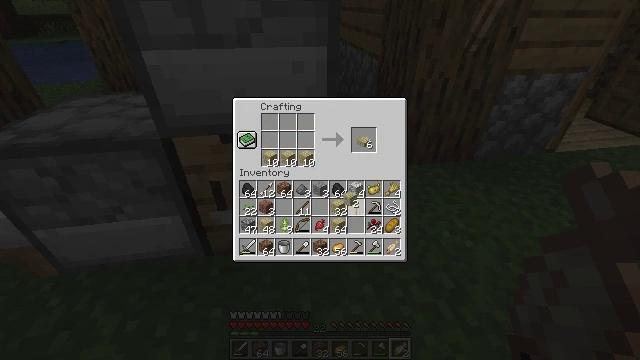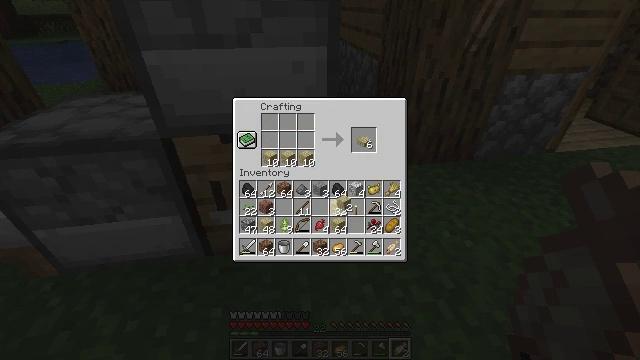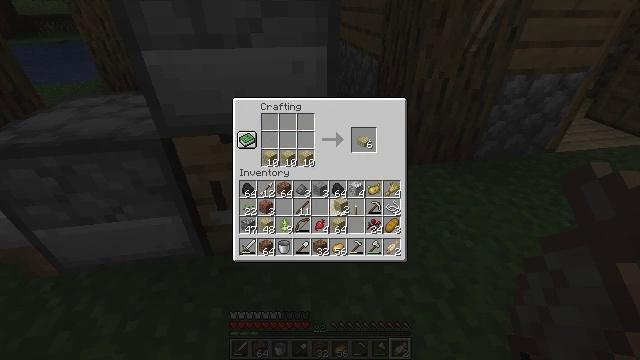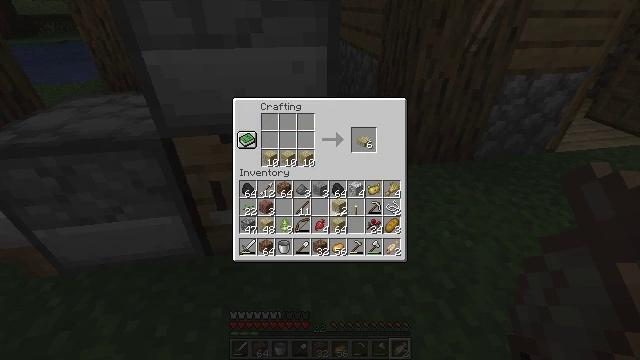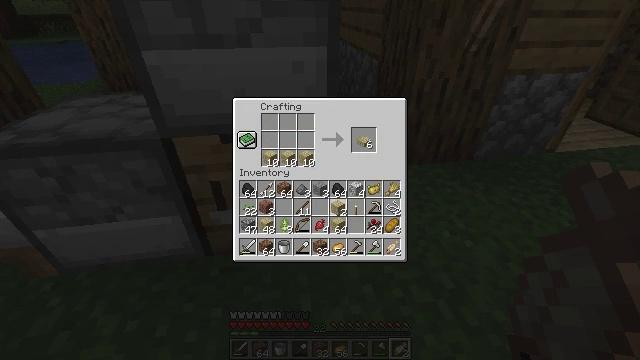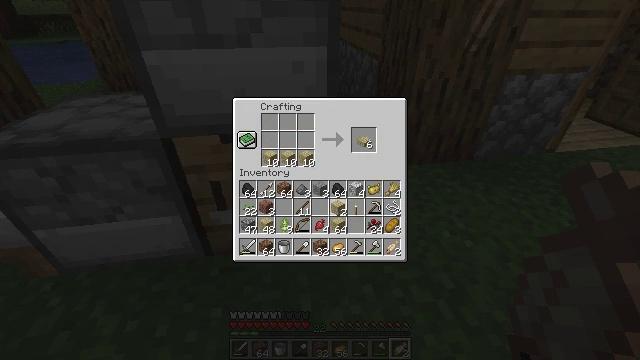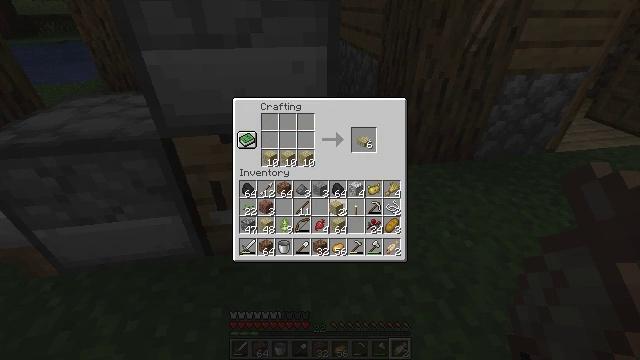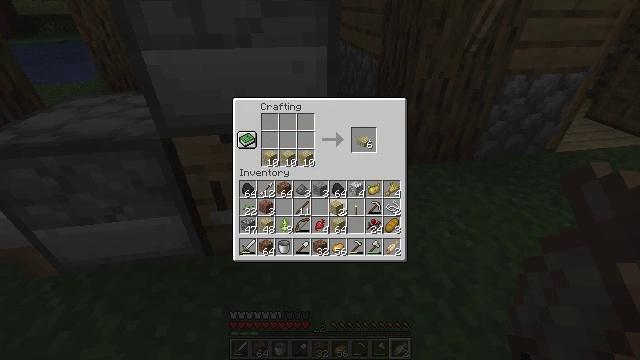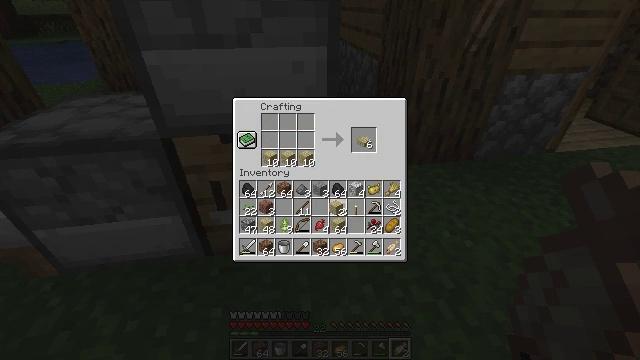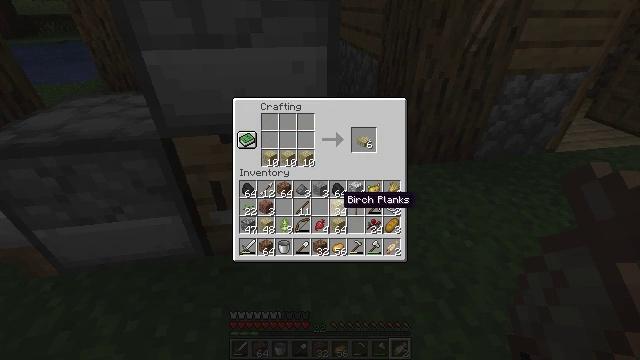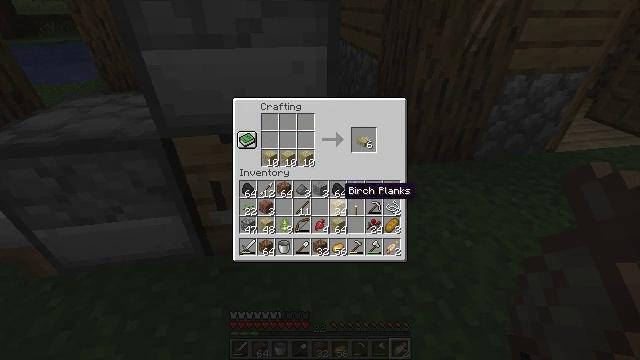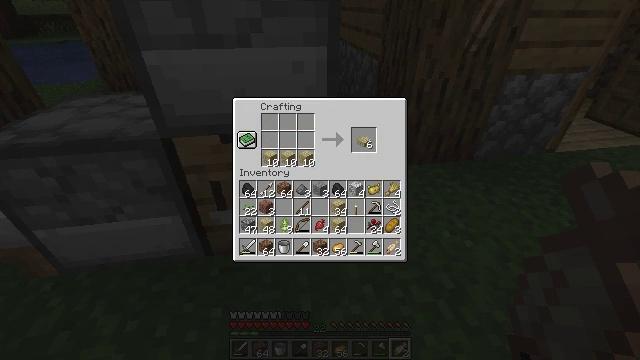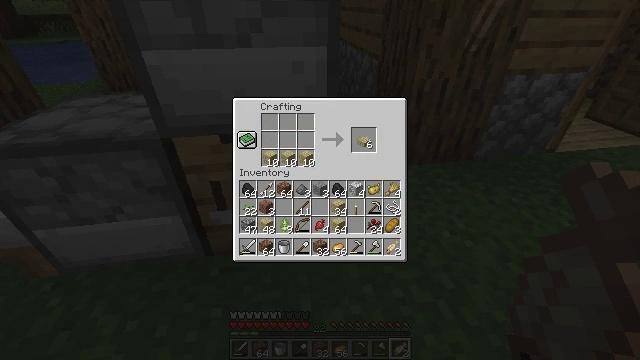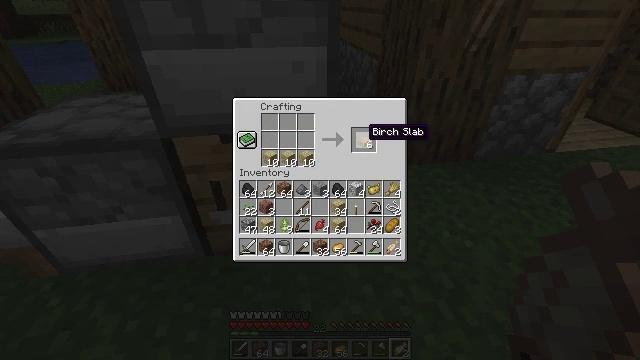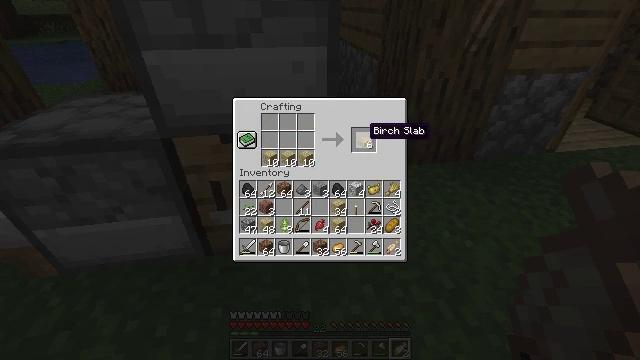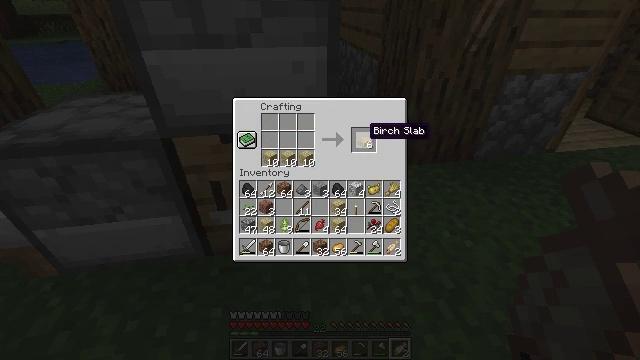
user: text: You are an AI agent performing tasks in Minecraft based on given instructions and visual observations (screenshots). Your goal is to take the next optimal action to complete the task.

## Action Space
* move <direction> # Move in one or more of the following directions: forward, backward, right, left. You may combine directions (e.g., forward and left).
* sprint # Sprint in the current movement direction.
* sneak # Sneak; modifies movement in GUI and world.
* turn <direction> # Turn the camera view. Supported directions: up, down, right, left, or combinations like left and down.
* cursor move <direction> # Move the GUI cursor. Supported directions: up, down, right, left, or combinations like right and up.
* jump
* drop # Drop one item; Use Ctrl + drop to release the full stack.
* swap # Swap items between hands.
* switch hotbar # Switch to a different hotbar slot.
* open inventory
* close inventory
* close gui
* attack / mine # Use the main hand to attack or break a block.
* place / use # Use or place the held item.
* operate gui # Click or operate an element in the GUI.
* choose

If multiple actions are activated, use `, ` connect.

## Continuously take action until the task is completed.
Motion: motion action
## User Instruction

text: Craft some birch slabs on a crafting table.
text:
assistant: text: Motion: no_op
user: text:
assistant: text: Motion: no_op
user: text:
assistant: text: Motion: no_op
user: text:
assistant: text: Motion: no_op
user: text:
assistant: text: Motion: no_op
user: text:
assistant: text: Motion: operate gui
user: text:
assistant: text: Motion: operate gui
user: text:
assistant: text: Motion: operate gui
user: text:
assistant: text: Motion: no_op
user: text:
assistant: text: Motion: cursor move up
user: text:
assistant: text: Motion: cursor move up
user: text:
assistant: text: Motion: cursor move right and up
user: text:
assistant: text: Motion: cursor move up
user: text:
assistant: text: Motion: no_op
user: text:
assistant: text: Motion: no_op
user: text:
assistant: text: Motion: no_op
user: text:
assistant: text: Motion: no_op
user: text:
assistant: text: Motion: no_op
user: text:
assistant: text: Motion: sneak
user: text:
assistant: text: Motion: sneak
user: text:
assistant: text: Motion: sneak
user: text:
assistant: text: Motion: sneak, operate gui
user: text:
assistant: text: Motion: sneak, operate gui
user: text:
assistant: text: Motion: sneak
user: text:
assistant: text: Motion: sneak
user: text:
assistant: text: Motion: sneak
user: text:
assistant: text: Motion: sneak